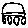
Label: car